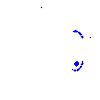
Particle: pion